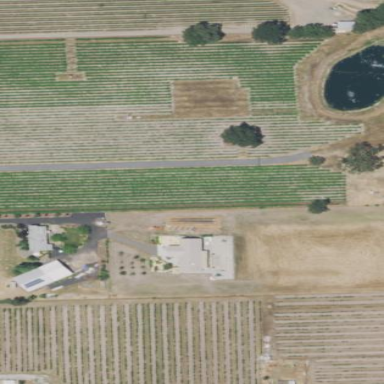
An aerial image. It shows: Vineyard where grapes are grown.